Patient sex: M
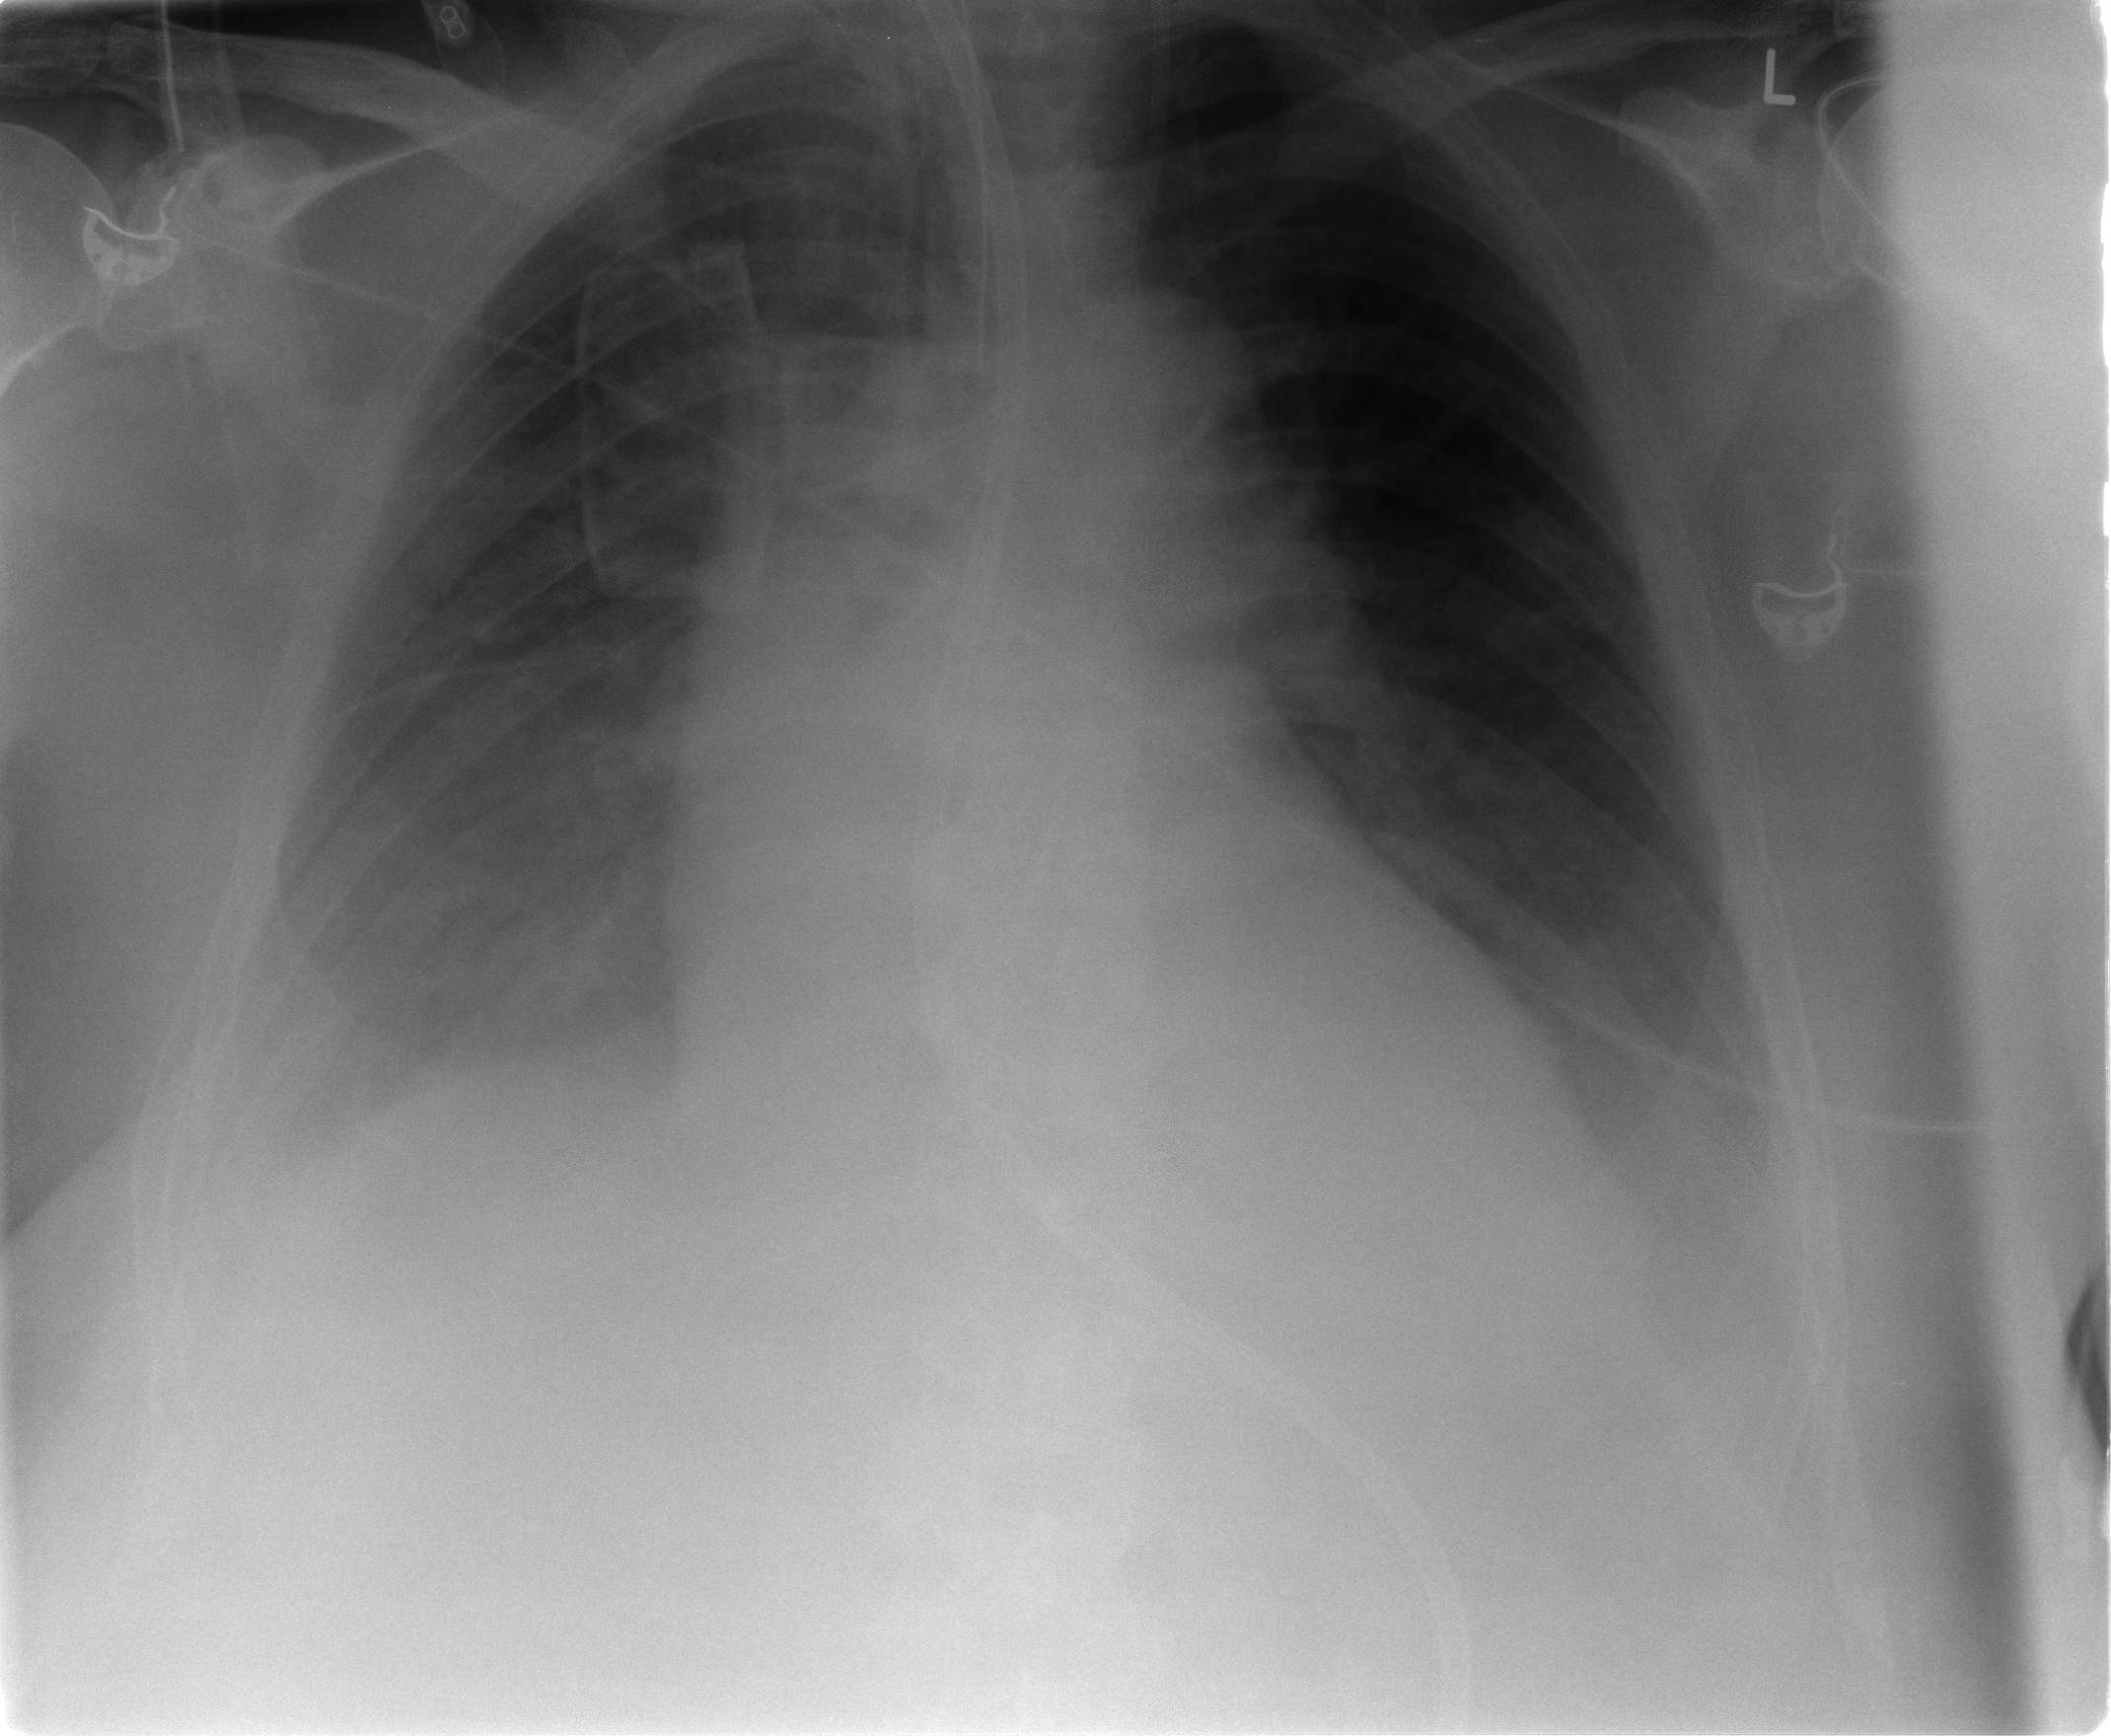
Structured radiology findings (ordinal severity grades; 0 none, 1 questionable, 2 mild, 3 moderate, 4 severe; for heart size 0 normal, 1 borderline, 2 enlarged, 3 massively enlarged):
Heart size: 2
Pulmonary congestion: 2
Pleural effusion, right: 1
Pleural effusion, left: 1
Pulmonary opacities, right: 0
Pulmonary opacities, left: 0
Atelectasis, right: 2
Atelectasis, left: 2